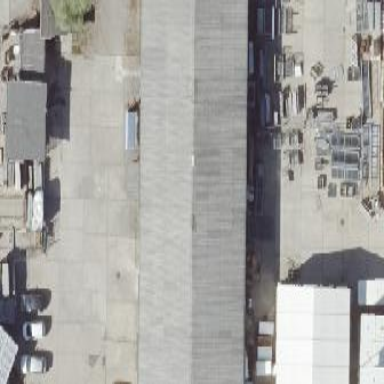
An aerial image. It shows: Commercial building.